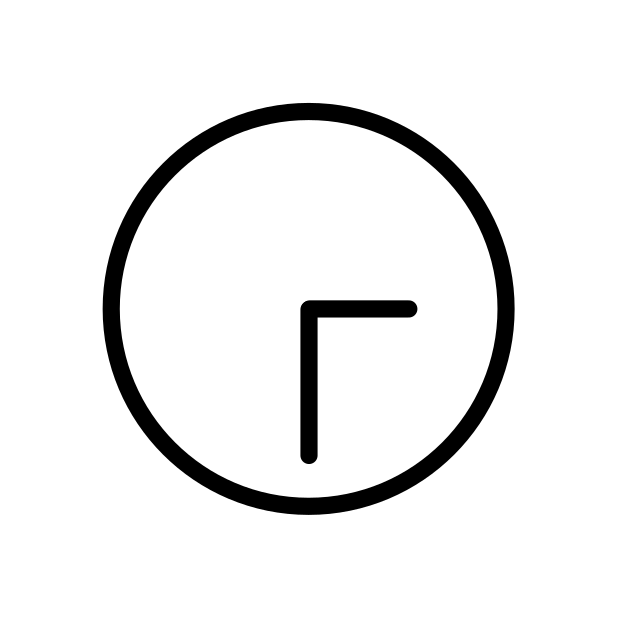
three-thirty